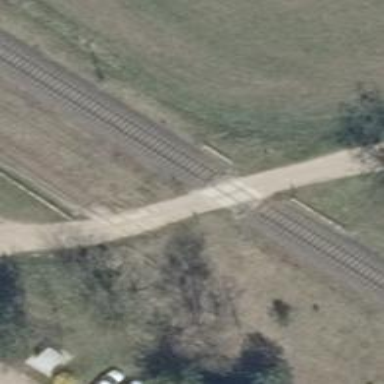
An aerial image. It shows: Railway level crossing.